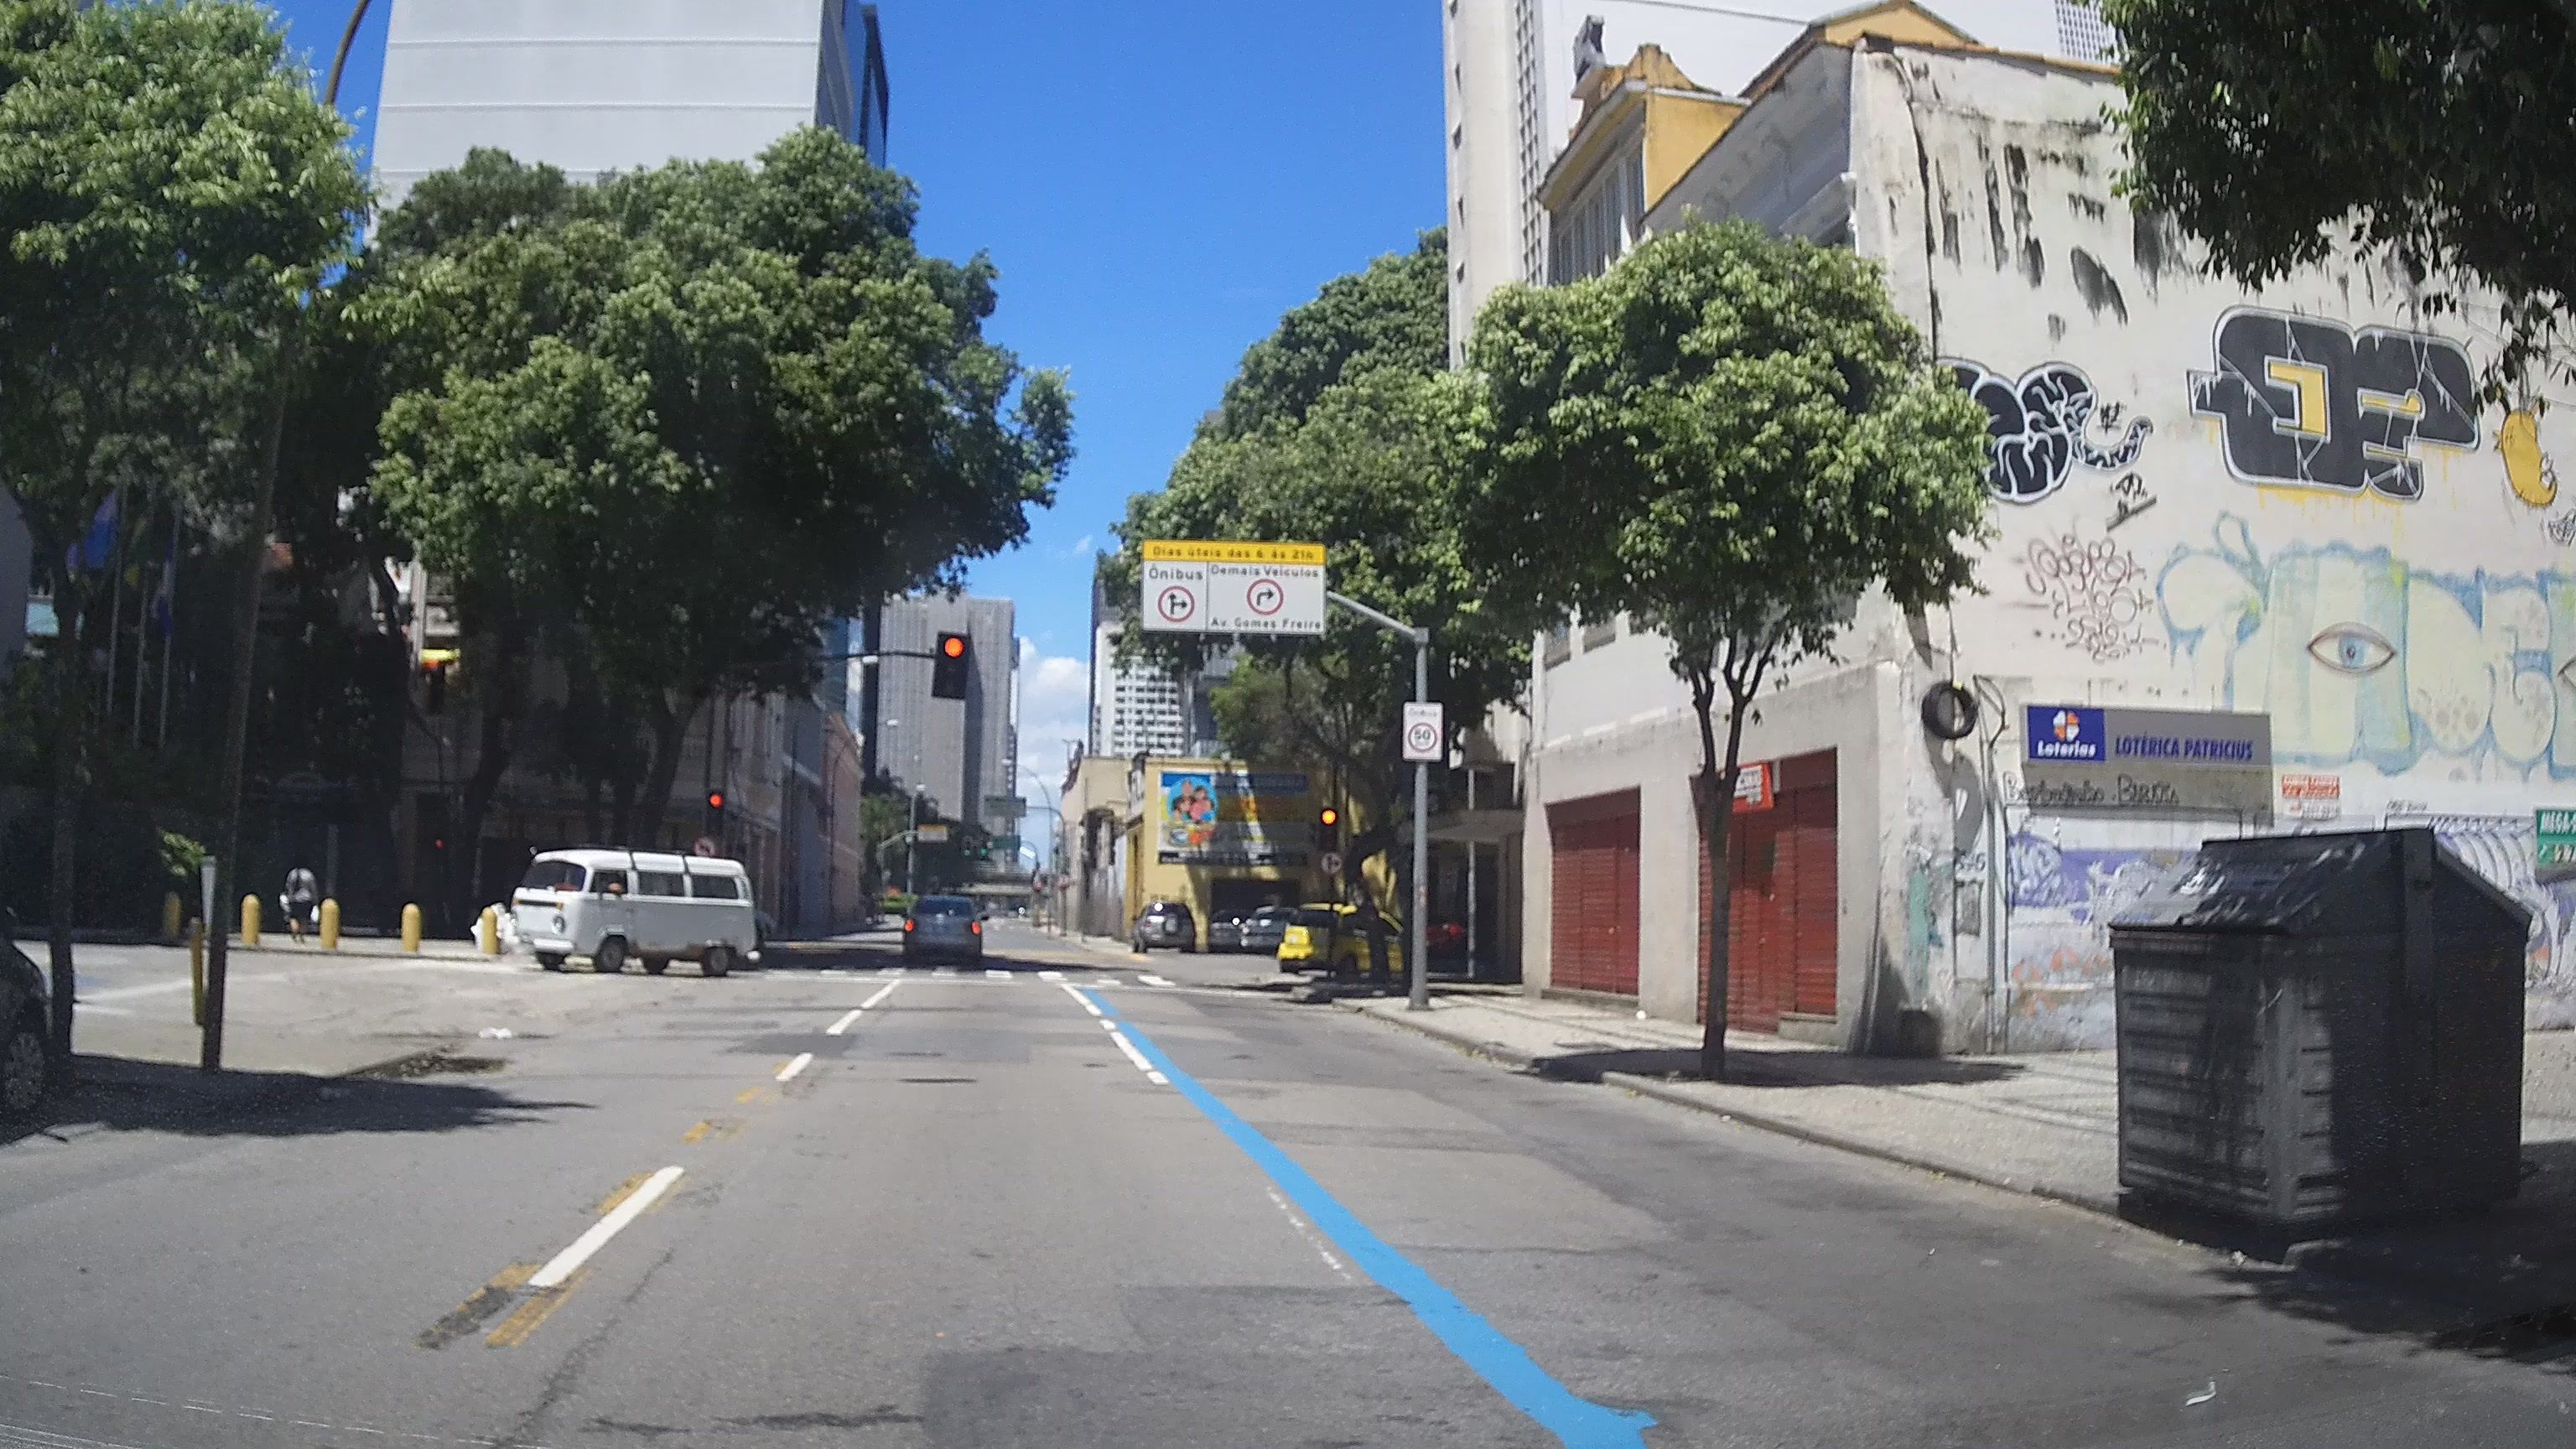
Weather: clear
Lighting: day
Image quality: good
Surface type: driving surface
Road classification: service
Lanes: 3
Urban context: urban centre
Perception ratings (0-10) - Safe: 1.84, Lively: 9.65, Beautiful: 6.72, Boring: 1.17, Depressing: 1.49, Wealthy: 6.45